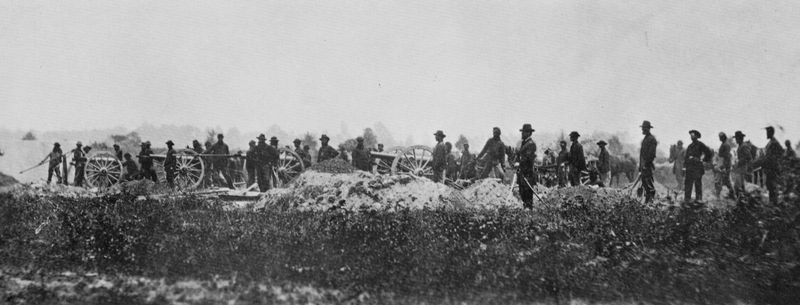
Titel: Leichte Artillerie bei der Belagerung von Petersburg, Virginia, 1864
Künstler: Alexander Gardner
Standort: New York
Institution: The Metropolitan Museum of Art
Schlagwörter: angriff, dunkel, himmel, kampf, mann, weiß, landschaft, menschen, sand, blumen, frau, grau, hell, hintergrund, holz, hut, hüte, licht, männer, schwarz, zeichnung, gras, wiese, leute, menge, meschen, alt, anzüge, mützen, bild, erde, feld, felder, halme, horizont, hügel, büsche, flach, gehen, boden, stehend, front, wald, karren, pferd, pferde, räder, stock, sommer, modell, übung, hosen, ernte, feldarbeit, berge, zug, nebel, tag, amerika, speichen, arbeiter, rad, schutt, wagen, nebelig, krieg, querformat, schlacht, soldaten, gris, unscharf, foto, fotografie, panorama, photographie, kanone, diesig, druck, viele, noir, bewaffnet, militär, schwarzweiß, säbel, uniform, uniformen, waffen, jacken, schwerte, stöcke, wartend, kämpfen, gestalten, photo, grab, freiheit, regiment, amerique, richtung, landscahft, dreck, graben, umzug, kanonen, wagenräder, stellung, usa, sebel, treck, aufnahme, schaufel, sandhaufen, schießen, schlachtfeld, dokument, zelte, gefecht, lager, mittelgrund, wall, erdhaufen, dokumentation, vermessung, nuages, bürgerkrieg, erster weltkrieg, schützen, aufstellung, speiche, soldats, holu, guerre, hommes, gräue, gewähr, armes, holzräder, stativ, kriegsfotografie, krim, deichseln, roue, crimée, krimkrieg, goldgräber, nordstaaten, guerre secession, kanonne, kanonnen, kriegsreportage, lunten, miltäraktion, phalanx, schützengrab, wagenkolonie, wagenkolonne, kanoniere, kanonenrohre, merge, südsaaten, agricultures